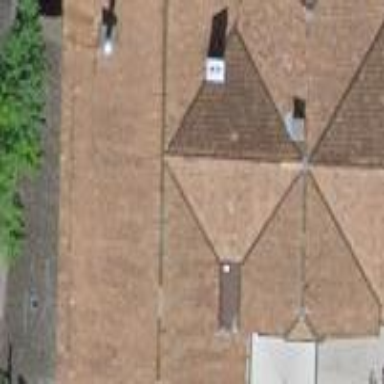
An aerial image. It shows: Farm building.